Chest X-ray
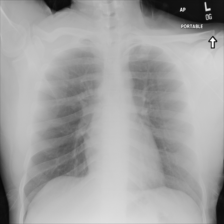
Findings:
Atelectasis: negative
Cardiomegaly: negative
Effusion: negative
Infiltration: negative
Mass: negative
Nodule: negative
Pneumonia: negative
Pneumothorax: negative
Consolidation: negative
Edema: negative
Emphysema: negative
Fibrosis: negative
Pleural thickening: negative
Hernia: negative